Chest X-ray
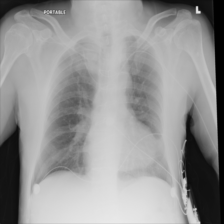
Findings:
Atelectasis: negative
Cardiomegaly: negative
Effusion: negative
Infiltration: negative
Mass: negative
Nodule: negative
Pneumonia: negative
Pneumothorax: negative
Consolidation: negative
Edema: negative
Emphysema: negative
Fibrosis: negative
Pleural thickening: negative
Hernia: negative